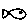
Label: fish